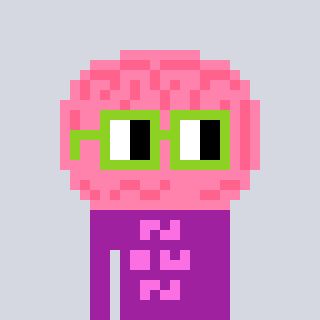
a pixel art character with square light green glasses, a brain-shaped head and a magenta-colored body on a cool background